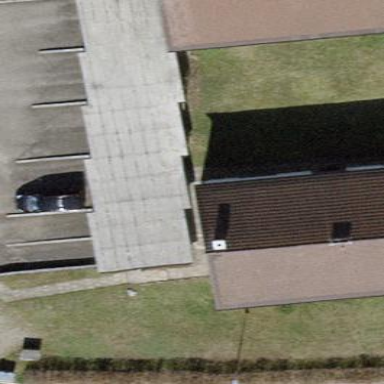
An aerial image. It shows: Garage.